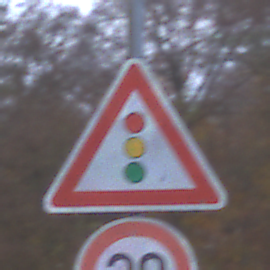
Verkehrszeichen: Lichtzeichenanlage
Zusatzzeichen unten: Geschwindigkeit20
Umgebung: Outdoor, Nature
Tageszeit: SunriseSunset
Wetter: PartlyCloudy
Licht: Natural
Jahreszeit: Autumn
Kontrast: LowContrast